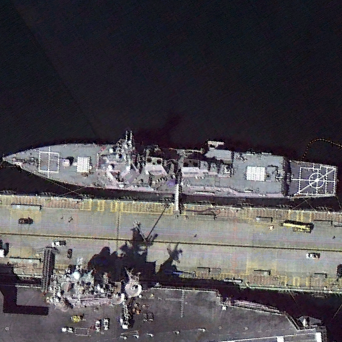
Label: destroyer